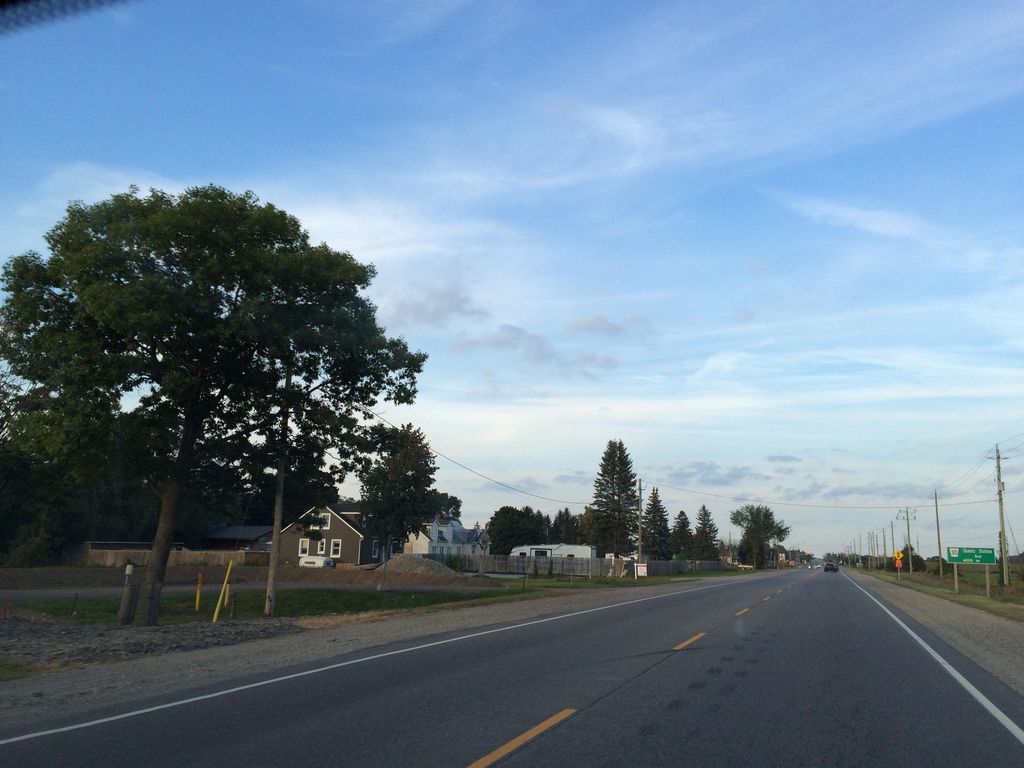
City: kitchener-waterloo